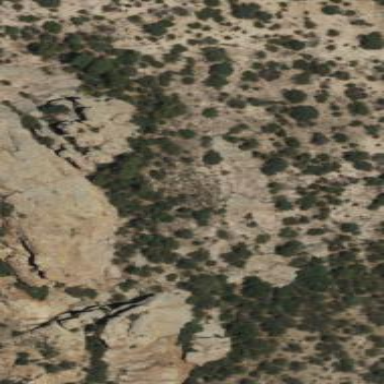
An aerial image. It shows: View of natural rock.